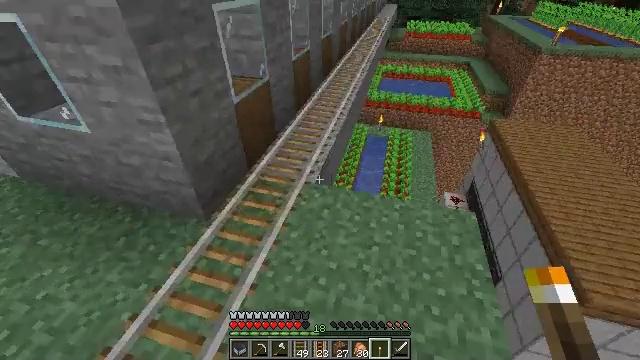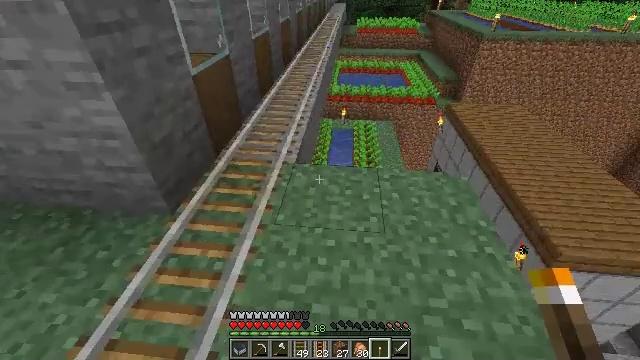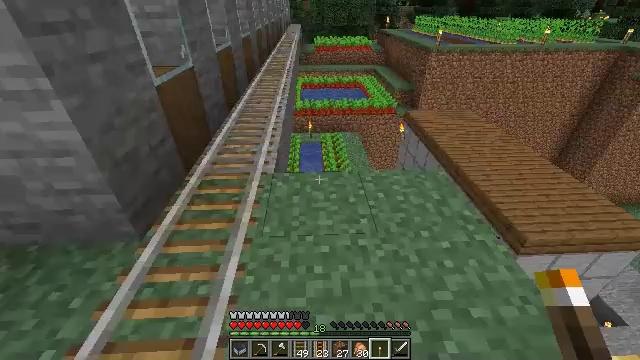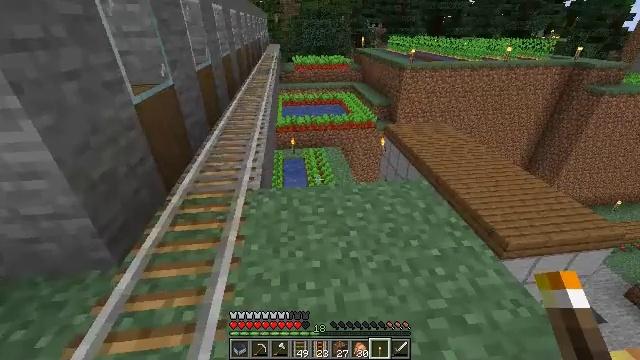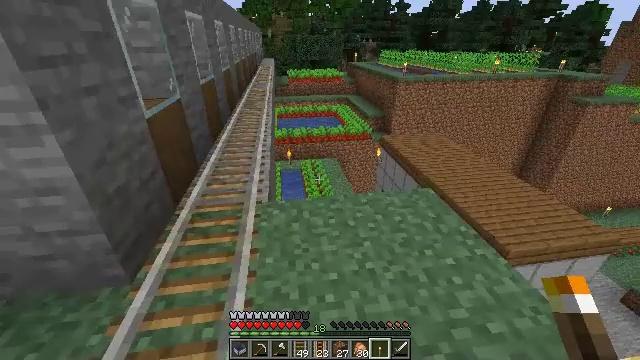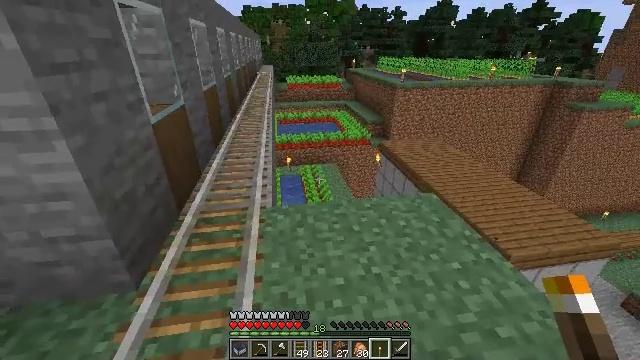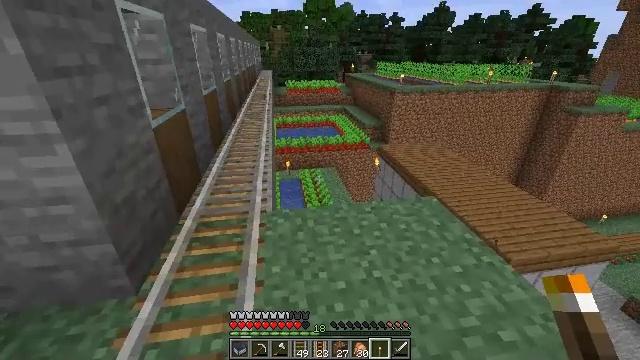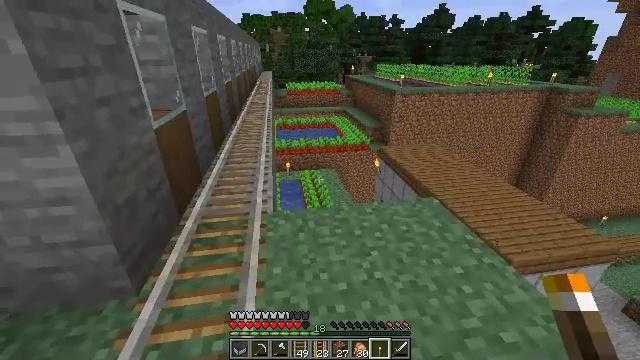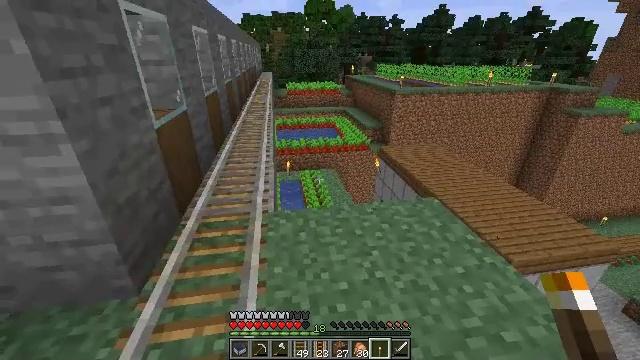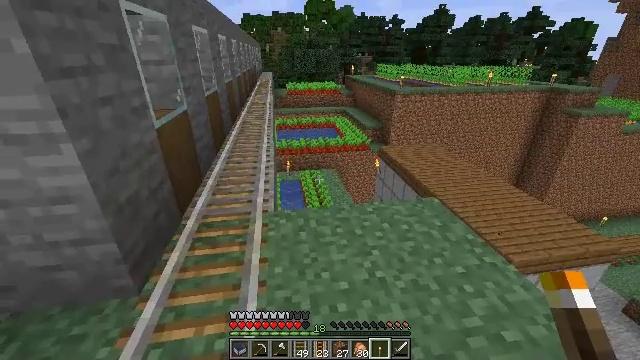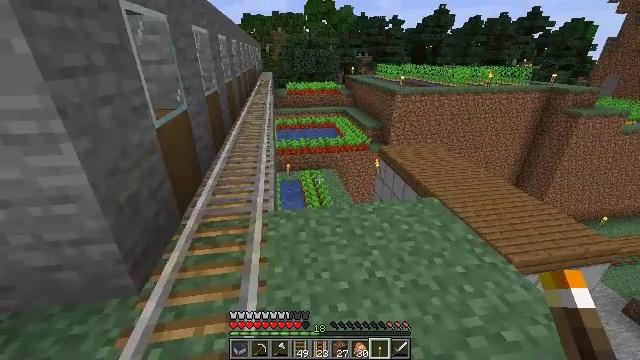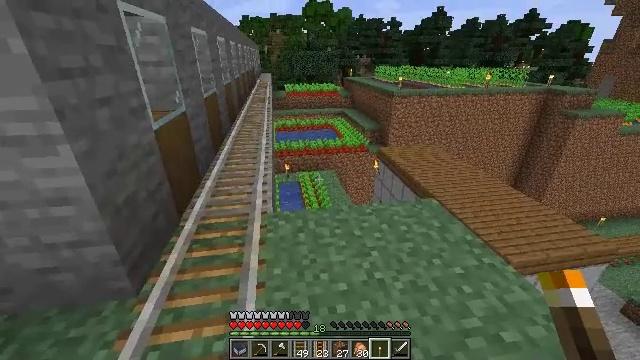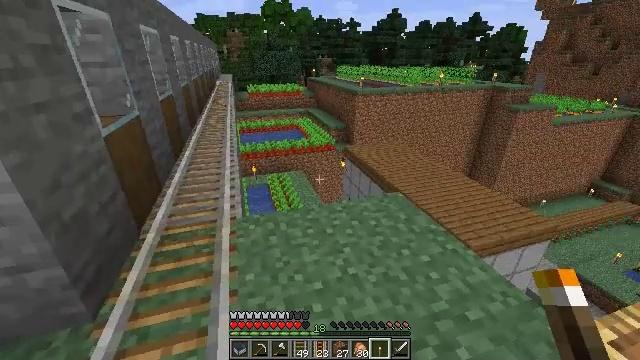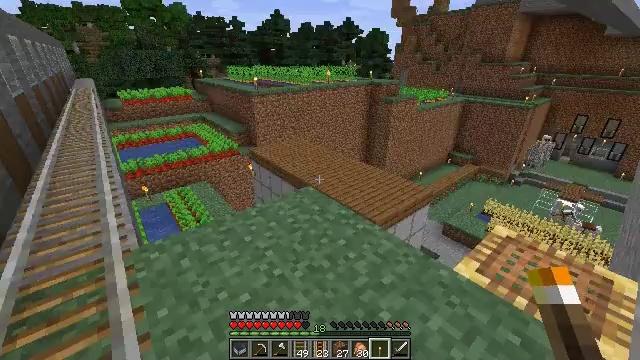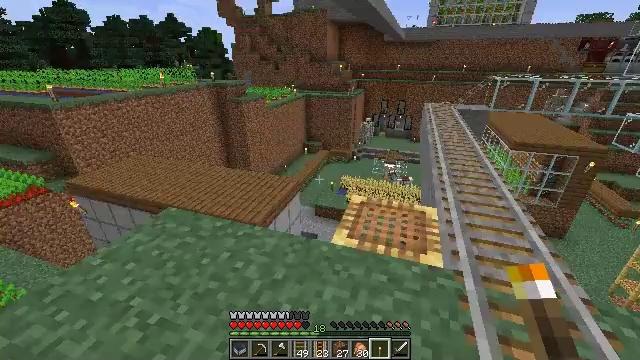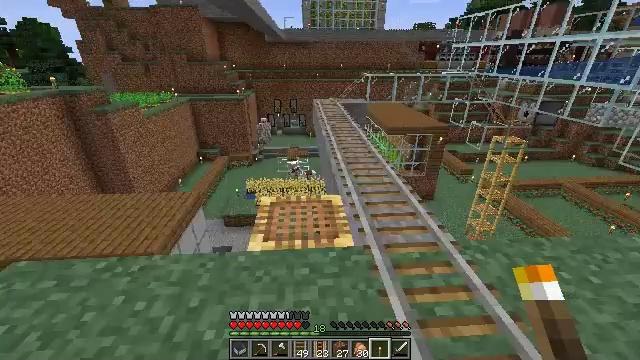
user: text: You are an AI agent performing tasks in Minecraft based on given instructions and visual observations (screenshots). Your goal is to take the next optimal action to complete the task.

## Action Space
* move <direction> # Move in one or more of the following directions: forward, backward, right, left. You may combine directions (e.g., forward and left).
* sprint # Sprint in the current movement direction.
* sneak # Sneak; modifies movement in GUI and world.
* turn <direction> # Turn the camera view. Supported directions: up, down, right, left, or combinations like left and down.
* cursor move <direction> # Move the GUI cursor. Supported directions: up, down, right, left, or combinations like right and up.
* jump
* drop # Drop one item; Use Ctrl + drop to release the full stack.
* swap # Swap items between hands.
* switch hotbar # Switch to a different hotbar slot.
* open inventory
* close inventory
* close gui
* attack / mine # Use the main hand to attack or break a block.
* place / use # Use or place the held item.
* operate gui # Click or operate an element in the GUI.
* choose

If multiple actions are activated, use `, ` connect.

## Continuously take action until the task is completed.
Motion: motion action
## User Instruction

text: Gather the rail for future use.
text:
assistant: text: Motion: move left, turn right
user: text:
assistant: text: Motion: turn right and up
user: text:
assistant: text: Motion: turn right and up
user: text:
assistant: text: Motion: turn right and up
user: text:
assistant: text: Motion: turn up
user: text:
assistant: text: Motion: no_op
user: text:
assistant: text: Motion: no_op
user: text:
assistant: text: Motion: no_op
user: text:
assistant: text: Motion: no_op
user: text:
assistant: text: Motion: no_op
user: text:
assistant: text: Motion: no_op
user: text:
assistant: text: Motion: turn right
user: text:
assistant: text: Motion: turn right
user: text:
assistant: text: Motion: turn right
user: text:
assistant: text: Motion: turn right
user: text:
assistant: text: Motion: turn right and up
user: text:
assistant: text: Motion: turn right and up
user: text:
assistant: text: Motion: turn right
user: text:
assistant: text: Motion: no_op
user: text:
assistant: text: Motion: no_op
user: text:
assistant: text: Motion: no_op
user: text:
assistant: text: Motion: no_op
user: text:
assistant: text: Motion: no_op
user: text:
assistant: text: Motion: no_op
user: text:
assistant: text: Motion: no_op
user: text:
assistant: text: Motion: turn left
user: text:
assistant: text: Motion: turn left
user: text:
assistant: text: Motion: turn left
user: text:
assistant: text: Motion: turn left
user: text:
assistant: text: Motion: turn left